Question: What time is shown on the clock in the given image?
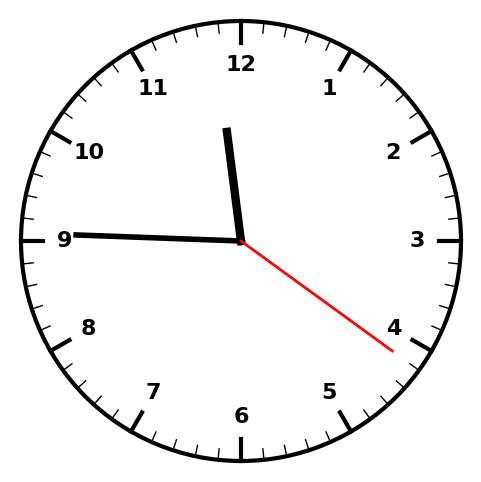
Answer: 11:45:21